Question: My Fusion Charts version is 3.0.3 (please do not advice me to update it - this is not an option this time).
This is screenshot from my chart:

The problem is the overlapping values of the bar chart and the trend line chart. That's why I want to use the "placeValuesInside" with value "1" to force the bar chart to show its values outside the bar.
Here are part of my options:
'''
<chart placeValuesInside='0' palette='2' animation='1' formatNumberScale='0' labelDisplay='Rotate' slantLabels='1' seriesNameInToolTip='0' lineThickness='6' showValues='1' rotateValues='0' >
'''
Could you advice what to do?I suppose I should point for which diagram the option to be valid?
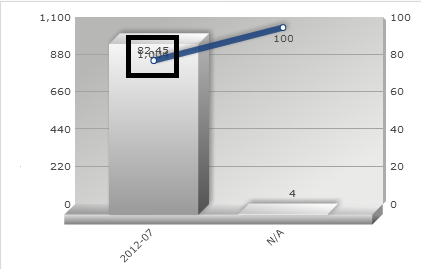
Answer: The placeValuesInside='0' will make the data values to be displayed outside the bars but this wont be applicable when the columns' roof come very near to the canvas top margin.
So, first of all, placeValuesInside='0' is the default behavior and second to use canvasTopMargin to guarantee the option will work is not a good solution too.
I have use other option: valuePadding='0'
The problem was that there is a default padding between value text and the end of column.